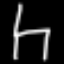
Label: chair